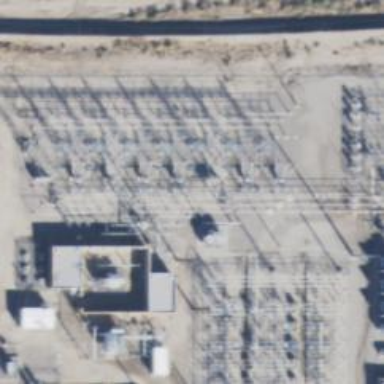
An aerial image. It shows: Switch used for power control.